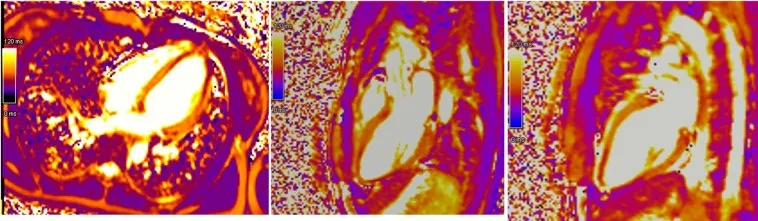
Cardiac MRI images from T2-mapping revealing myocardial oedema in four, three and two-chamber views.
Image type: medical_photograph (other_medical_photograph)